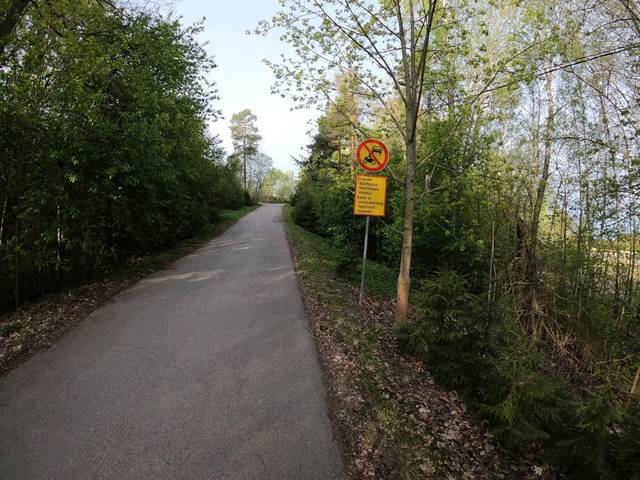
Region: Finland
Coordinates: 60.205, 24.848